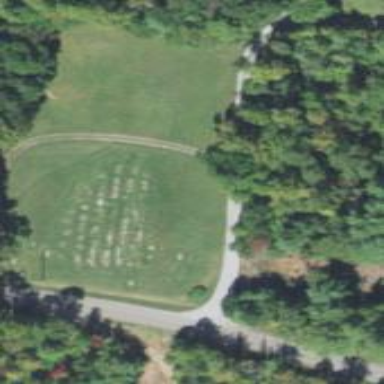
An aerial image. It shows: Cemetery.